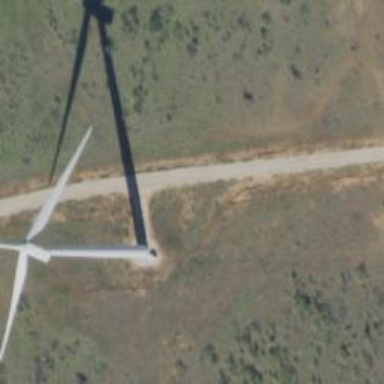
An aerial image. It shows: Wind generator in the form of horizontal axis wind turbine.